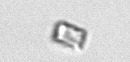
Label: Bacillariophyceae_morphotype1